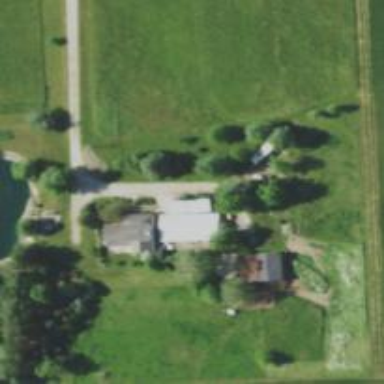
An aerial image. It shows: Driveway.